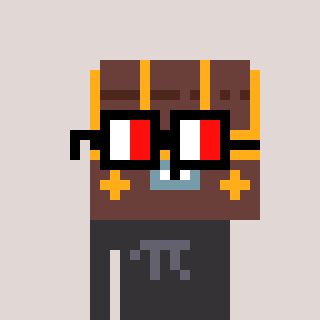
a pixel art character with square glasses with black frames and red eyes, a treasure chest-shaped head and a grayscale-colored body on a warm background